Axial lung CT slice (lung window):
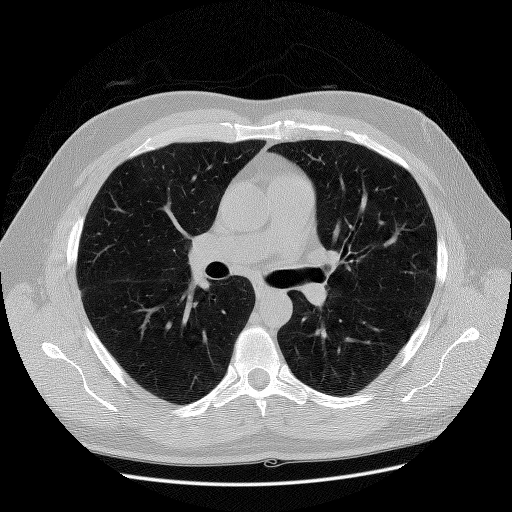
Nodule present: no